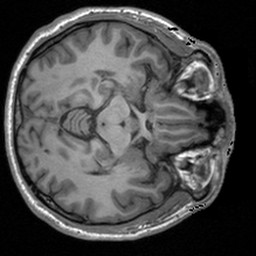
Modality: T1w
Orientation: axial
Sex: male
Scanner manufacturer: siemens
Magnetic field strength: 3 T
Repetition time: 1.9 s
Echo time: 0.00226 s